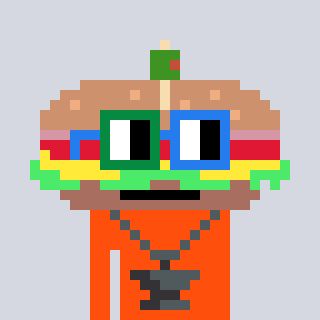
a pixel art character with square green and blue glasses, a sandwich-shaped head and a orange-colored body on a cool background